二年级 · 算术
二 (1) 班的师生共有 50 人乘坐旅游巴士出行, 这辆旅游巴士还可以再搭乘多几人?

下层可乘客 25 人上层可乘客 29 人答: 这辆旅游巴士还可以再搭乘多 ( ) 人。
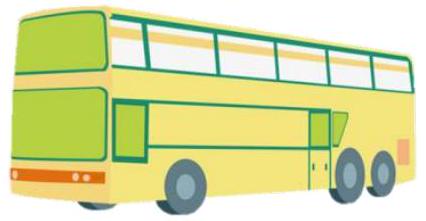
答案: $25+29-50=4$ (人)
答: 这辆旅游巴士还可以再搭乘多 4 人。